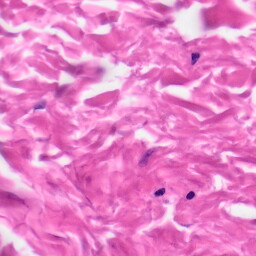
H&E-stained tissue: Skin